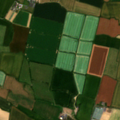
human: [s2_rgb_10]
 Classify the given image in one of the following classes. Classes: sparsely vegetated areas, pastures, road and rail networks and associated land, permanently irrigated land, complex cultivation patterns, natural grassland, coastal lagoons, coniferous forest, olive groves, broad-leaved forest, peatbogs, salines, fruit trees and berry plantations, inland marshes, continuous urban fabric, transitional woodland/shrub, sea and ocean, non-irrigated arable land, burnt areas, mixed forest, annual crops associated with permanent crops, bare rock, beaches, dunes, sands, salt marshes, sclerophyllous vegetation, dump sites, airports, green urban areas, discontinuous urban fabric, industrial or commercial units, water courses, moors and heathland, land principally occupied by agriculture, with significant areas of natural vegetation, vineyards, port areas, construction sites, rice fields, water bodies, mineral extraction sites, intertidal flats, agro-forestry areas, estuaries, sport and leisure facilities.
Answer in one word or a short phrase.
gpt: non-irrigated arable land, complex cultivation patterns